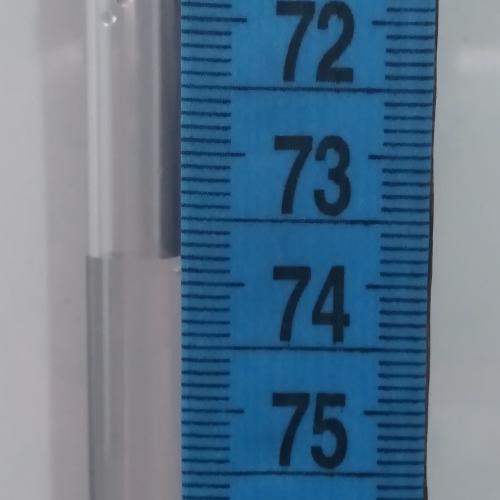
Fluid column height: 73.8 cm